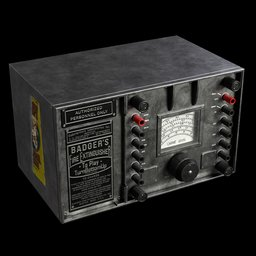
Label: electronics